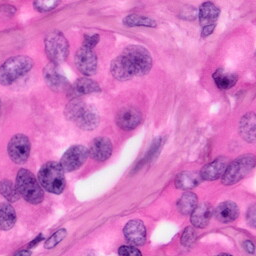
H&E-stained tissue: Pancreatic